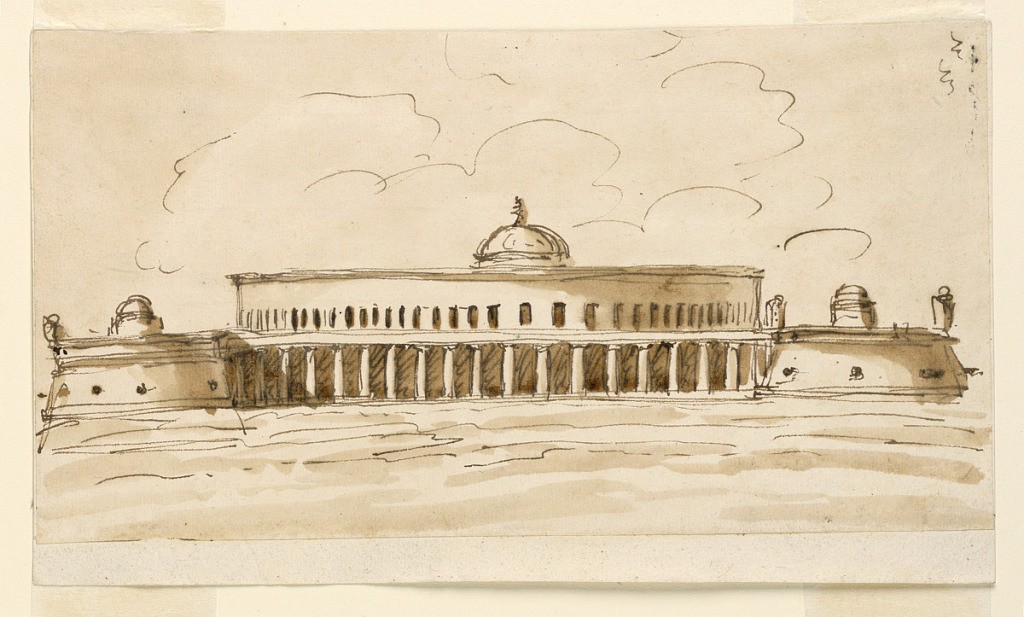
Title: The Elevation of a Memorial Structure
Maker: Giuseppe Barberi, Italian, 1746–1809
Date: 1790-1800
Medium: Pen and brown ink, brush and brown wash on lined off-white laid paper
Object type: Drawing
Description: Rebouts with funs and with pavilions and statues on top are connected by a Doric colonnade. Behind it rises an ovoidal building with many windows in the upper story. Small low dome. Colored, cloudy sky.